Question: Consider the Following:
I am representing data in an array in an HTML table such as:

1) How would I sort the array by 'b1' or 'b3'?
I have tried:'''
var o = {
"orgs": {
"655": {
"data": {
"cons": 30,
"b3ports": 0,
"b9": 2,
"b1": 25,
"b2": 14,
"b3": 10,
"ports": 0,
"rica": 30
},
"depth": 1,
"agents": [207072],
"orgunit_id": "TEAM00655",
"name": "TEAM00655: Jabba - Mooi River (Muhammad Jaffar)"
},
"853": {
"data": {
"cons": 356,
"b3ports": 1,
"b9": 8,
"b1": 283,
"b2": 122,
"b3": 77,
"ports": 1,
"rica": 356
},
"depth": 2,
"agents": [208162],
"orgunit_id": "TEAM00853",
"name": "TEAM00853: Jabba - Mooiriver (Bongiwe Gwala)"
},
"921": {
"data": {
"cons": 22,
"b3ports": 0,
"b9": 2,
"b1": 20,
"b2": 7,
"b3": 5,
"ports": 0,
"rica": 22
},
"depth": 1,
"agents": [210171, 212842],
"orgunit_id": "TEAM00921",
"name": "TEAM00921: Jabba - Nolwazi Zungu"
},
},
"agents": {
"207072": {
"name": "Bongiwe Gwala",
"oid": 655,
"depth": 1,
"aid": "A0207072",
"orgunit_id": "TEAM00655",
"data": {
"cons": 30,
"b3ports": 0,
"b9": 2,
"b1": 25,
"b2": 14,
"b3": 10,
"ports": 0,
"rica": 30
},
"aname": "A0207072: Bongiwe Gwala",
"oname": "TEAM00655: Jabba - Mooi River (Muhammad Jaffar)"
},
"208162": {
"name": "Nkosikhona MADLALA",
"oid": 853,
"depth": 2,
"aid": "A0208162",
"orgunit_id": "TEAM00853",
"data": {
"cons": 356,
"b3ports": 1,
"b9": 8,
"b1": 283,
"b2": 122,
"b3": 77,
"ports": 1,
"rica": 356
},
"aname": "A0208162: Nkosikhona MADLALA",
"oname": "TEAM00853: Jabba - Mooiriver (Bongiwe Gwala)"
},
"212842": {
"name": "SANELE KHUMALO",
"oid": 921,
"depth": 1,
"aid": "A0212842",
"orgunit_id": "TEAM00921",
"data": {
"cons": 22,
"b3ports": 0,
"b9": 2,
"b1": 20,
"b2": 7,
"b3": 5,
"ports": 0,
"rica": 22
},
"aname": "A0212842: SANELE KHUMALO",
"oname": "TEAM00921: Jabba - Nolwazi Zungu"
},
},
"orglist": [853, 655, 921],
}
function sort_data(data, sortby, asc) {
console.log(data);
if (asc == "asc") {
data.sort(function(a, b) {
a.sortby - b.sortby;
});
} else {
data.sort(function(a, b) {
a.sortby + b.sortby;
});
}
// update_data;
}
var a = sort_data(o, "b1", "asc");
console.log(a);
'''
'''
<script src="https://ajax.googleapis.com/ajax/libs/jquery/2.1.1/jquery.min.js"></script>
'''
This how ever gives me an error( To view the error, open your console )
---
I got the sorting to work thanks to @NicolasAlbert.
Now I need to order by the 'agents' aswell. It needs to order by 'orgs' first and then by 'agents' I have tried:
'''
if (asc == "desc") {
data.orglist.sort(function(a, b) {
a_org = data.orgs[a].data[sortby];
b_org = data.orgs[b].data[sortby];
a_agent = data.agents[a].data[sortby];
b_agent = data.agents[b].data[sortby];
// return d - c;
return b_org - a_org && a_agent - b_agent;
// data.agents[a].data[sortby] - data.agents[b].data[sortby]
});
} else {
data.orglist.sort(function(a, b) {
a_org = data.orgs[a].data[sortby];
b_org = data.orgs[b].data[sortby];
a_agent = data.agents[a].data[sortby];
b_agent = data.agents[b].data[sortby];
return a_org - b_org && a_agent - b_agent;
});
}
'''
This does not work how ever...
I have modified my code to do:
'''
data.orglist.sort(function(a, b) {
a_org = data.orgs[a].data[sortby];
b_org = data.orgs[b].data[sortby];
agents = data.orgs[b].agents.sort(function(a, b){
a_agent = data.agents[a].data[sortby];
b_agent = data.agents[b].data[sortby];
return b_agent - a_agent
});
return b_org - a_org && agents;
});
'''
But this sorts both 'orgs' and 'agents' at the same time.
---
I got it to work, sorting both the 'orgs' and the 'agents', I had to create two sorting functions:
'''
function sort_org(data, sortby, order) {
/*
Sort the orgs
*/
var a_org, b_org;
if (order == "desc") {
data.orglist.sort(function(a, b) {
a_org = data.orgs[a].data[sortby];
b_org = data.orgs[b].data[sortby];
return b_org - a_org;
});
} else {
data.orglist.sort(function(a, b) {
a_org = data.orgs[a].data[sortby];
b_org = data.orgs[b].data[sortby];
return a_org - b_org;
});
}
}
function sort_agent(data, sortby, order) {
/*
Sort the agents
*/
var a_agent, b_agent;
if (order == "desc") {
for (var orgid in data.orglist){
data.orgs[data.orglist[orgid]].agents.sort(function(a, b){
a_agent = data.agents[a].data[sortby];
b_agent = data.agents[b].data[sortby];
return b_agent - a_agent
})
}
} else {
for (var orgid in data.orglist){
data.orgs[data.orglist[orgid]].agents.sort(function(a, b){
a_agent = data.agents[a].data[sortby];
b_agent = data.agents[b].data[sortby];
return a_agent - b_agent
})
}
}
}
'''
then I just call the functions consecutively... i.e.
'''
sort_org(o, "b1", "asc");
sort_agent(o, "b1", "asc");
'''
I hope this can help someone...
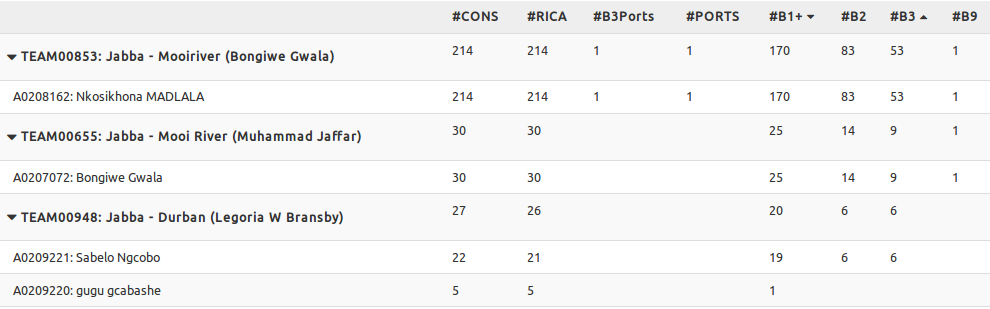
Answer: You can only use '.sort' method on 'Array' instance, not 'Object'. Your data is store in key/value objects and the order cannot be modified.
If you want order your data, you must introduce 'Array' ('[]') in it.
May you want order the 'orglist' array like that:'''
var o = {
"orgs": {
"655": {
"data": {
"cons": 30,
"b3ports": 0,
"b9": 2,
"b1": 25,
"b2": 14,
"b3": 10,
"ports": 0,
"rica": 30
},
"depth": 1,
"agents": [207072],
"orgunit_id": "TEAM00655",
"name": "TEAM00655: Jabba - Mooi River (Muhammad Jaffar)"
},
"853": {
"data": {
"cons": 356,
"b3ports": 1,
"b9": 8,
"b1": 283,
"b2": 122,
"b3": 77,
"ports": 1,
"rica": 356
},
"depth": 2,
"agents": [208162],
"orgunit_id": "TEAM00853",
"name": "TEAM00853: Jabba - Mooiriver (Bongiwe Gwala)"
},
"921": {
"data": {
"cons": 22,
"b3ports": 0,
"b9": 2,
"b1": 20,
"b2": 7,
"b3": 5,
"ports": 0,
"rica": 22
},
"depth": 1,
"agents": [210171, 212842],
"orgunit_id": "TEAM00921",
"name": "TEAM00921: Jabba - Nolwazi Zungu"
},
},
"agents": {
"207072": {
"name": "Bongiwe Gwala",
"oid": 655,
"depth": 1,
"aid": "A0207072",
"orgunit_id": "TEAM00655",
"data": {
"cons": 30,
"b3ports": 0,
"b9": 2,
"b1": 25,
"b2": 14,
"b3": 10,
"ports": 0,
"rica": 30
},
"aname": "A0207072: Bongiwe Gwala",
"oname": "TEAM00655: Jabba - Mooi River (Muhammad Jaffar)"
},
"208162": {
"name": "Nkosikhona MADLALA",
"oid": 853,
"depth": 2,
"aid": "A0208162",
"orgunit_id": "TEAM00853",
"data": {
"cons": 356,
"b3ports": 1,
"b9": 8,
"b1": 283,
"b2": 122,
"b3": 77,
"ports": 1,
"rica": 356
},
"aname": "A0208162: Nkosikhona MADLALA",
"oname": "TEAM00853: Jabba - Mooiriver (Bongiwe Gwala)"
},
"212842": {
"name": "SANELE KHUMALO",
"oid": 921,
"depth": 1,
"aid": "A0212842",
"orgunit_id": "TEAM00921",
"data": {
"cons": 22,
"b3ports": 0,
"b9": 2,
"b1": 20,
"b2": 7,
"b3": 5,
"ports": 0,
"rica": 22
},
"aname": "A0212842: SANELE KHUMALO",
"oname": "TEAM00921: Jabba - Nolwazi Zungu"
},
},
"orglist": [853, 655, 921]
}
function sort_data(data, sortby, asc) {
console.log(data);
if (asc == "asc") {
data.orglist.sort(function(a, b) {
data.orgs[a].data[sortby] - data.orgs[b].data[sortby];
});
} else {
data.orglist.sort(function(a, b) {
data.orgs[b].data[sortby] - data.orgs[a].data[sortby];
});
}
// update_data;
}
sort_data(o, "b1", "asc");
console.log(o.orglist);
'''
'''
<script src="https://ajax.googleapis.com/ajax/libs/jquery/2.1.1/jquery.min.js"></script>
'''